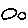
Label: circle